Question: No matter how large I make the window, this is all I can see of warnings:

How can I see the full text of the warning at the place it appears?
I hover the mouse over the warning as it appears in the left pane and, after waiting long enough, a tooltip appears with the full text, but I find this very awkward... Is this the only way?
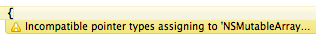
Answer: The Issue Navigator is a compact representation. If you really want the details, you can view the build transcript:
- - - -
Double clicking on a message will then reveal the source location in the editor.